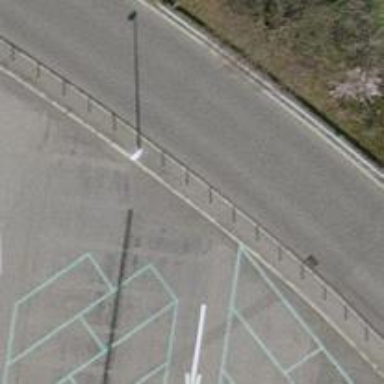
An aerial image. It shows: Street lamp supported by pole.